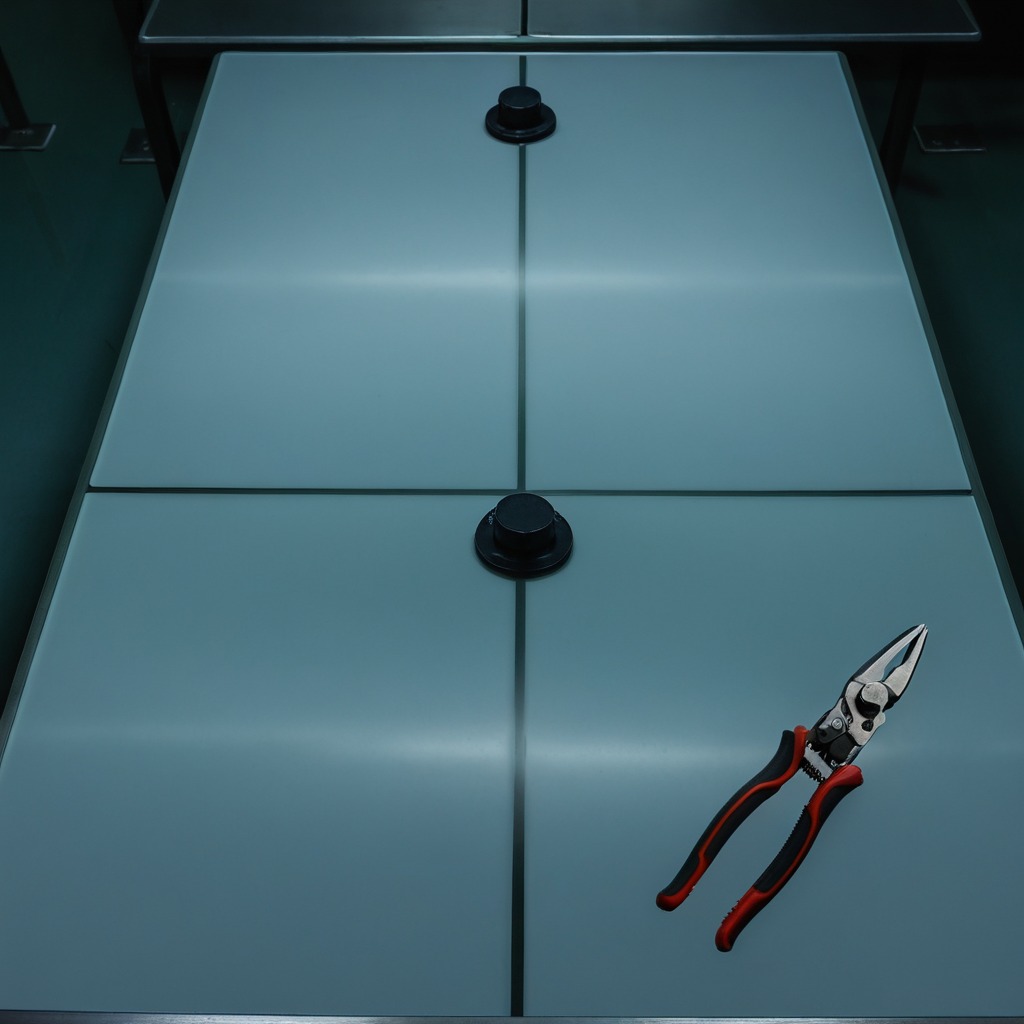
A plier lies on the table.